Current action and preconditions to check: trajectory_clear

Your task: For each precondition in the list above, predict whether it will hold at this action.

Consider the current scene as observed from the mobile robot's camera, and analyze the predicted future states of all dynamic agents (e.g., people, animals, vehicles, or any moving entities) within the NEXT SECOND.

IMPORTANT: Only answer "very likely" if you are absolutely certain—based on strong, clear evidence—that a dynamic agent will violate the precondition in the predicted future state. Do NOT answer "very likely" for unlikely, ambiguous, or low-probability risks.

Ask yourself for each precondition: Is there a high probability, with clear and convincing evidence, that the predicted future states of any dynamic agent will interfere with the predicted future state of the currently executing action within the NEXT SECOND, causing that precondition to fail?

Assess the risk level based on these predictions. Use "likely" or "very likely" if motions create a clear risk of interference.

Use "neutral" or "improbable" if agents are nearby but their predicted paths are clearly diverging or non-conflicting.

Failure Risk Categories: "very improbable", "improbable", "neutral", "likely", "very likely"

Answer Format: Output ONLY the probability_of_failure value from these categories: "very improbable", "improbable", "neutral", "likely", "very likely"

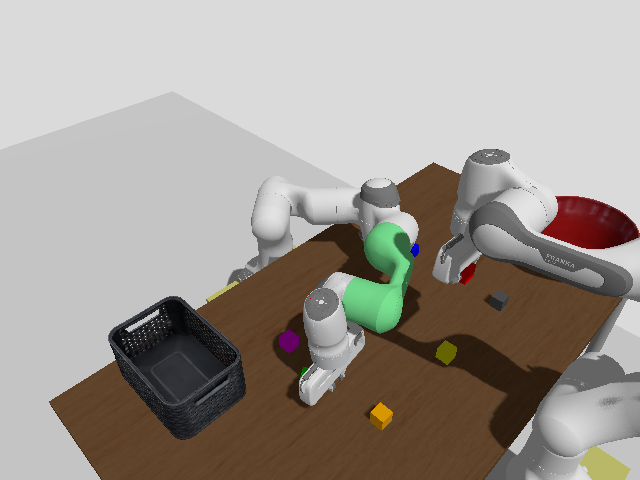

Answer: very improbable